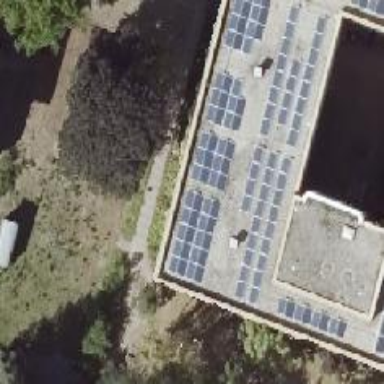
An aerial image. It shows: Solar photovoltaic panel generator.